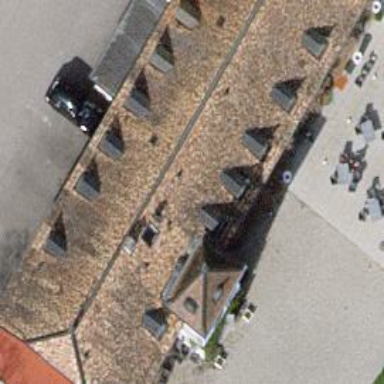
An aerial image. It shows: Half-hipped roof building identified as historic manor castle.